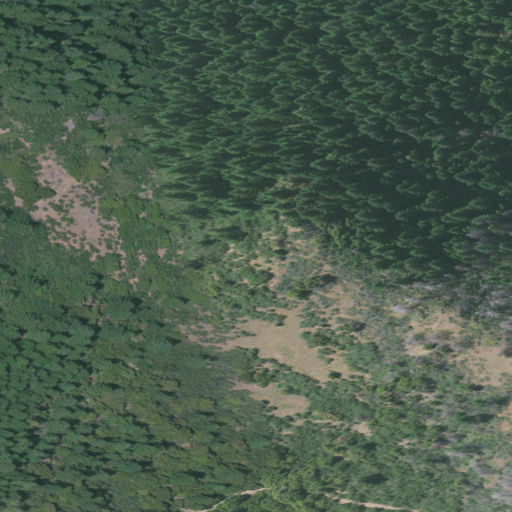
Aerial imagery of mountain in Oregon named Burnt Peak containing evergreen forest, shrub, and grassland